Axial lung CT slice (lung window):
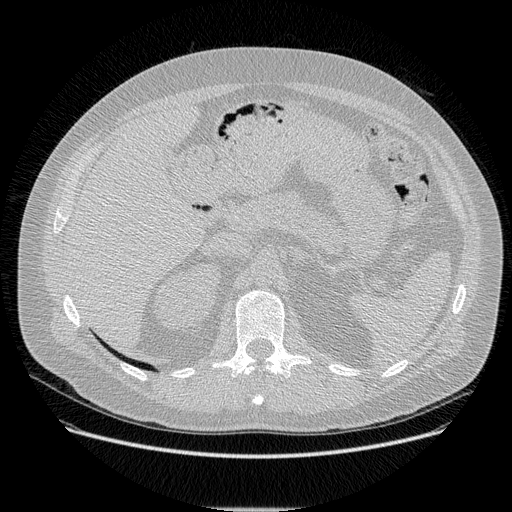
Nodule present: no